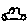
Label: car